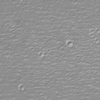
Label: not_dusty